Question: I am working on a worksheet that has multiple columns filled with strings. I need to split the strings and have the targetted columns E, F, G repeat as many times as the columns with the longest string to its right.
From:
Here's the link to the <URL>
The previous script that I used although could split all the strings in the worksheets, however if stopped at Column E. I wonder if I could modify this script so that it can cater to the remaining columns to the right. Here's the script:
'''
const result = range =>
range.flatMap(([a, ...v]) => {
const { vv, len } = v.reduce((o, c) => {
const t = c.split(",");
o.vv.push(t);
o.len = o.len < t.length ? t.length : o.len;
return o;
}, { vv: [], len: 0 });
const temp = vv.map(e => e.concat(Array(len - e.length).fill("")));
return temp[0].map((_, c) => [a, ...temp.map(r => r[c])]);
});
'''
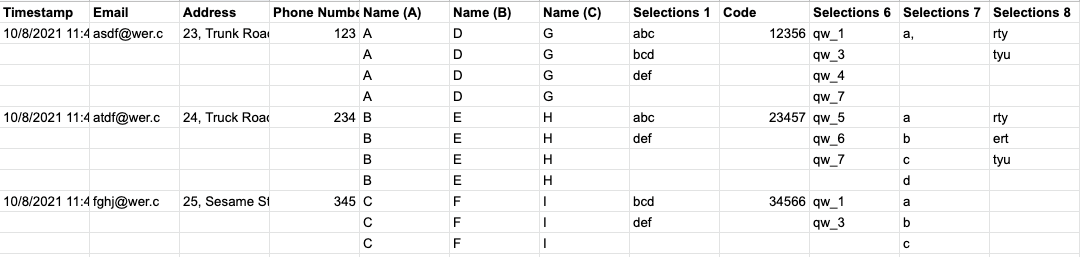
Answer: In your situation, how about the following modified script?
### Modified script:
'''
const result = range =>
range.flatMap(([a, b, c, d, e, f, g, ...v]) => {
const { vv, len } = v.reduce((o, c) => {
const t = typeof c != "string" ? c.toString().split(",") : c.split(",");
o.vv.push(t);
o.len = o.len < t.length ? t.length : o.len;
return o;
}, { vv: [], len: 0 });
const temp = vv.map(e => e.concat(Array(len - e.length).fill("")));
return temp[0].map((_, i) => [...(i == 0 ? [a, b, c, d] : Array(4).fill("")), e, f, g, ...temp.map(r => isNaN(r[i].trim()) ? r[i].trim() : r[i].trim() && Number(r[i]))]);
});
'''
-
### Result:
When this script is run, the following result is obtained.
<URL>
### Note:
-
### References:
- <URL>